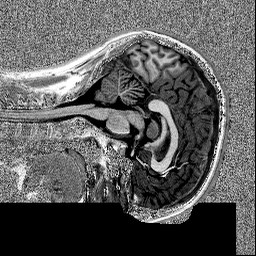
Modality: MP2RAGE
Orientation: sagittal
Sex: female